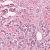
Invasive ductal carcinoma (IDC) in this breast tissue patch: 1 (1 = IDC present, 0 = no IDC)